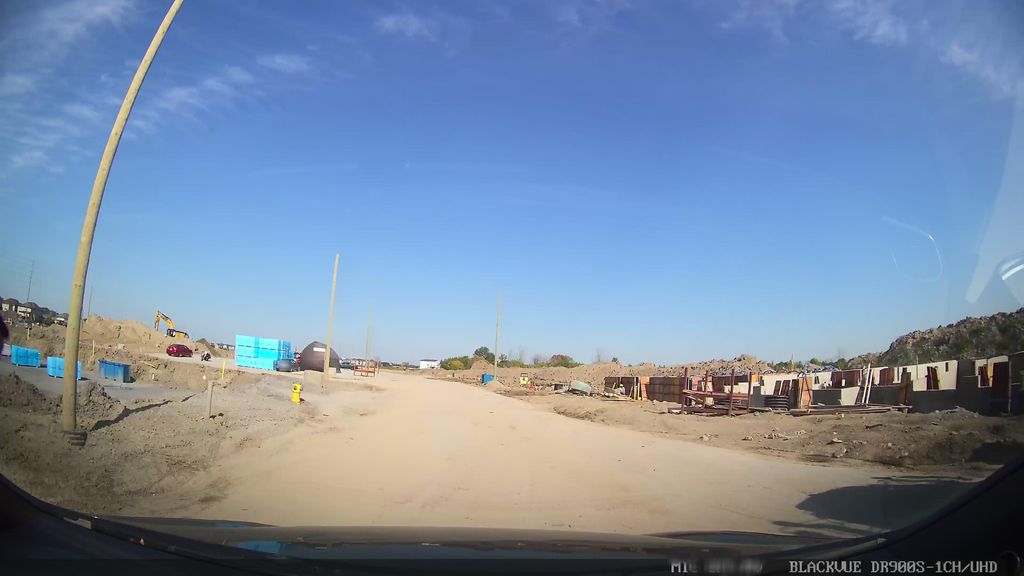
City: ottawa-gatineau